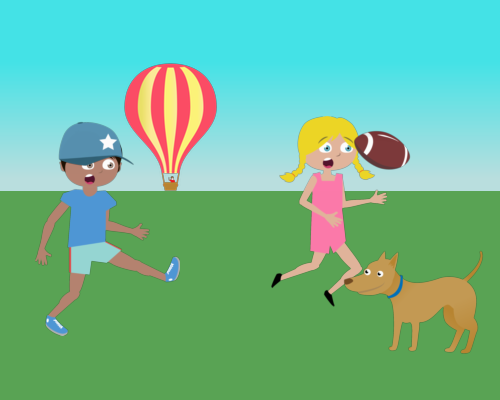
in the left surprized boy kicks a football near the girl a hot air balloon medium a man in balloon is at skyline bottom right corner dog facing left then girl almost left foot hits dog face